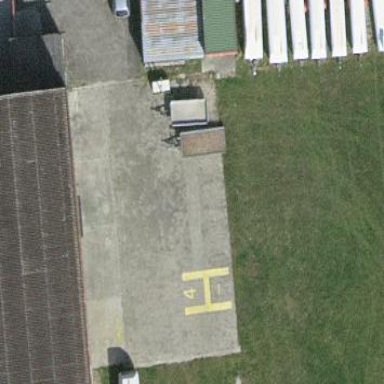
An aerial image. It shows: Image of helipad at airport.